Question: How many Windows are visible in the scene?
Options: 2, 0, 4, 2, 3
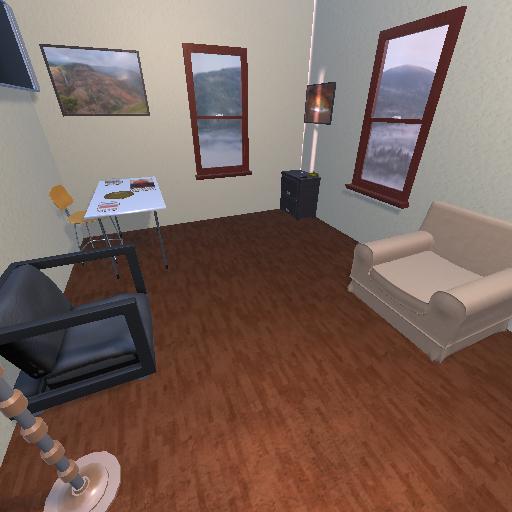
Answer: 2